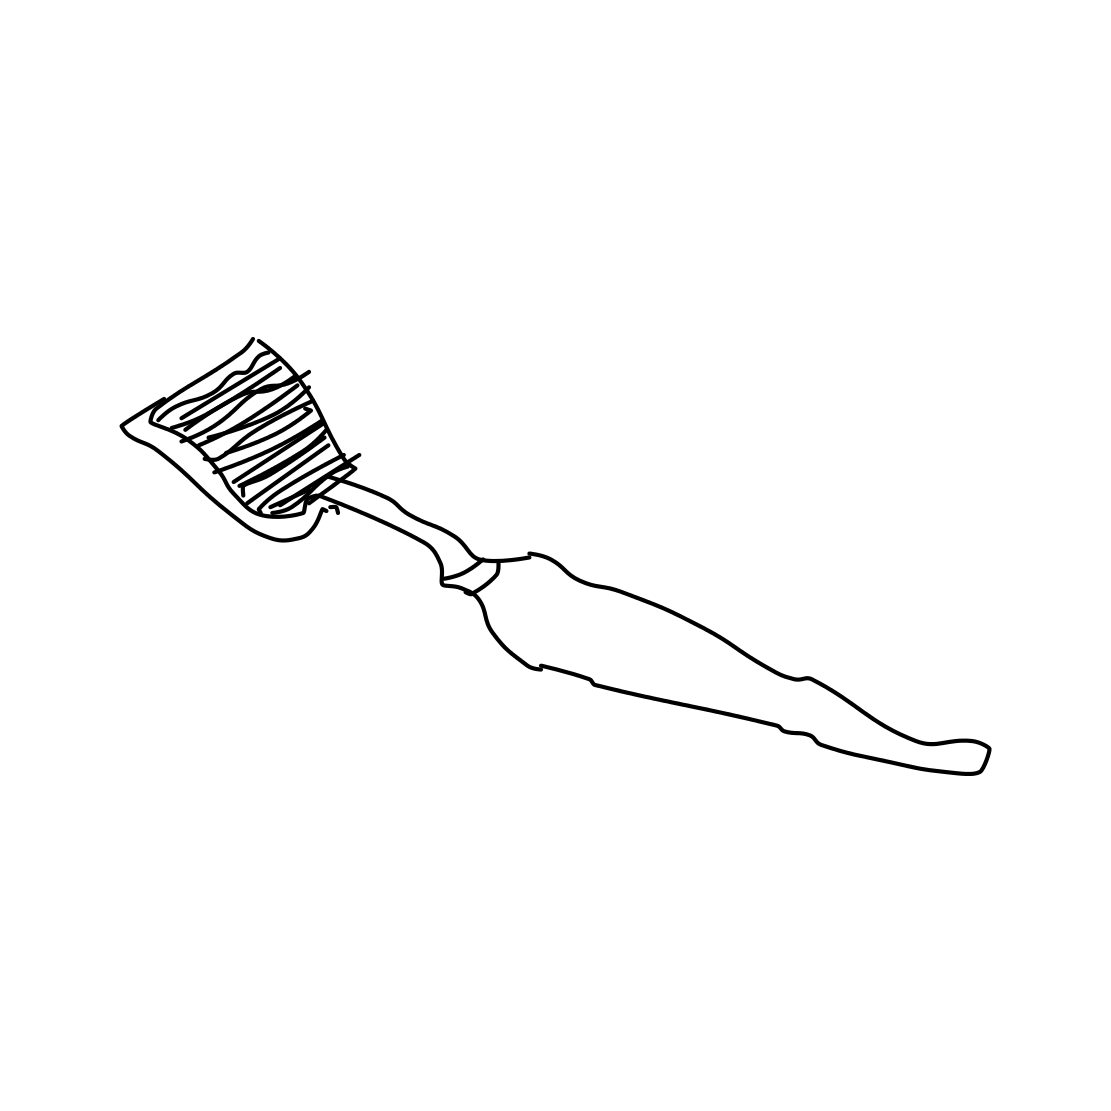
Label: toothbrush